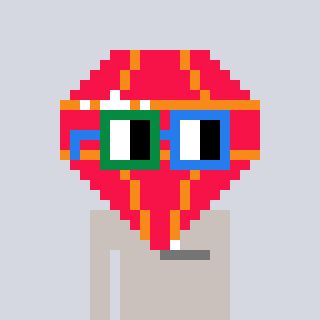
a pixel art character with square green and blue glasses, a red diamond-shaped head and a foggrey-colored body on a cool background